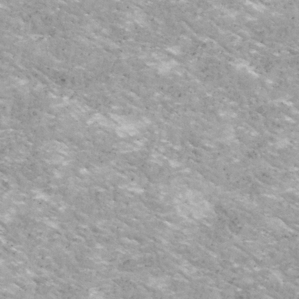
Label: frost